Question: As you see the image, if the three red views are already added on the parent view. Now I want to add another blue view which can fill the rest space. How can I set the style?

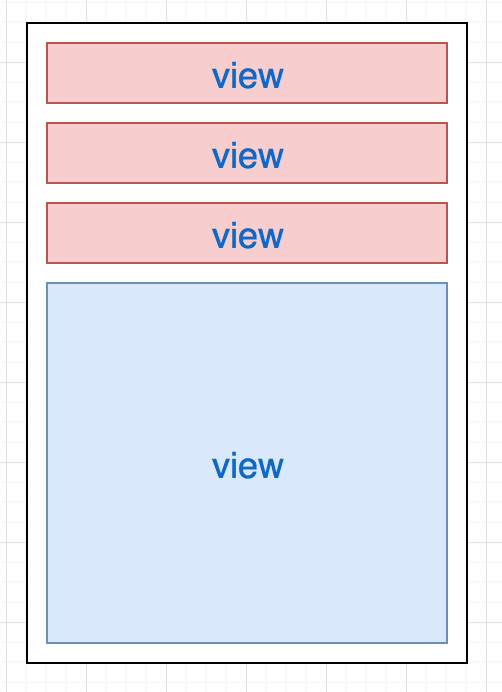
Answer: You can try this;
'''
<View style={{flex:1,backgroundColor:'white'}}>
<View style={{justifyContent:'space-around'}}>
<View style={{height:50,alignSelf:'stretch',backgroundColor:'pink',margin:5}}/>
<View style={{height:50,alignSelf:'stretch',backgroundColor:'pink',marginHorizontal:5}}/>
<View style={{height:50,alignSelf:'stretch',backgroundColor:'pink',margin:5}}/>
</View>
<View style={{flex:1,alignItems:'center',justifyContent:'center',alignSelf:'stretch',backgroundColor:'blue',margin:5}}>
<Text style={{color:'white',fontWeight:'bold'}}>
View
</Text>
</View>
</View>
'''
<URL>